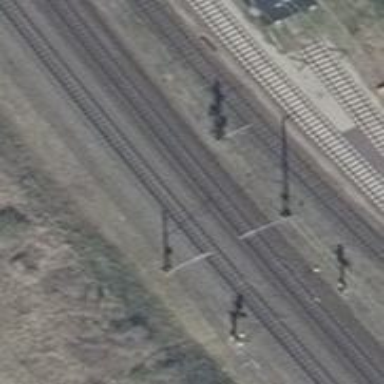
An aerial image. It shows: Milestone along the railway track with catenary mast.